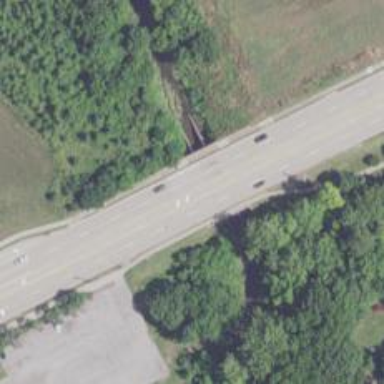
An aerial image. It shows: Primary highway bridge.